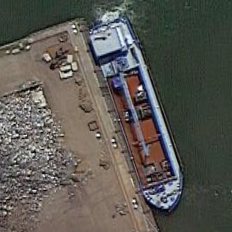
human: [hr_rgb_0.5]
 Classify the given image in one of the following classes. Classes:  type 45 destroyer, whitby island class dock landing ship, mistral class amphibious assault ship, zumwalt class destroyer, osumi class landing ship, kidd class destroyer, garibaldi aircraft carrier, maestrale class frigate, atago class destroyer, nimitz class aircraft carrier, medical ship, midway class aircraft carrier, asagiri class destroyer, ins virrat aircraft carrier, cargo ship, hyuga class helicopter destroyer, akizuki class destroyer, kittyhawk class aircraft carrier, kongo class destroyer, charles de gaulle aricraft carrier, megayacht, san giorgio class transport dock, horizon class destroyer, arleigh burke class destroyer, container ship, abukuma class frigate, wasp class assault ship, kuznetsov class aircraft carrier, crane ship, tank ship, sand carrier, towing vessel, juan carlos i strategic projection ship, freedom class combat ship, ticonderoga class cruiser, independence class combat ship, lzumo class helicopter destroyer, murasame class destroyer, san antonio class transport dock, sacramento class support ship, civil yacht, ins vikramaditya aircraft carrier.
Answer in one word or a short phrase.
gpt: Cargo ship